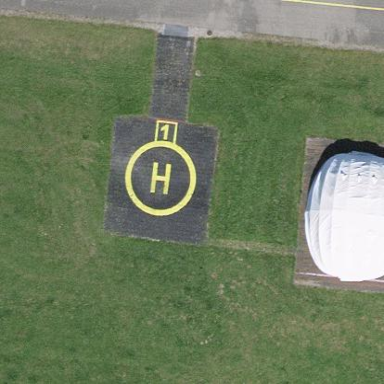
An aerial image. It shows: Image showing helipad at airport.